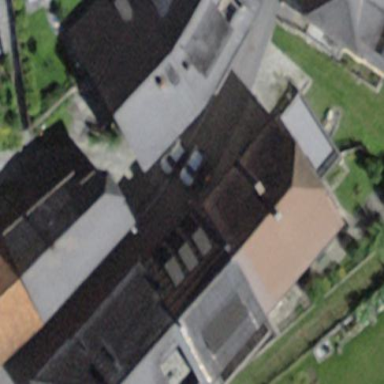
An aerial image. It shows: Building with gabled roof oriented across.